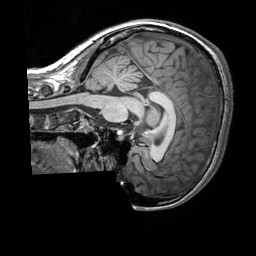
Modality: T1w
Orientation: sagittal
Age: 24
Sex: female
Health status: healthy
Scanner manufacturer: siemens
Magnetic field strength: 3 T
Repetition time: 2.3 s
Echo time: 0.00303 s